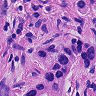
Metastatic tissue present: yes